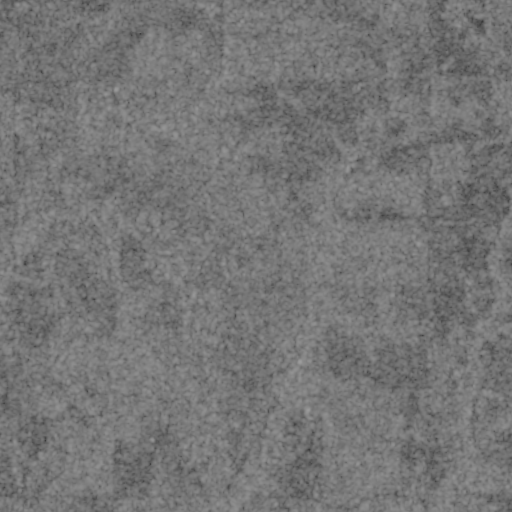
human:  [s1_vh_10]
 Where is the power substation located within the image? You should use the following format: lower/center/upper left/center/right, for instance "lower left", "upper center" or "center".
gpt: The power substation is located in the lower left of the image.
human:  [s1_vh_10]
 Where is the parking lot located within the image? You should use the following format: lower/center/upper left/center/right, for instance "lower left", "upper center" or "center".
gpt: There is no parking lot in the image.

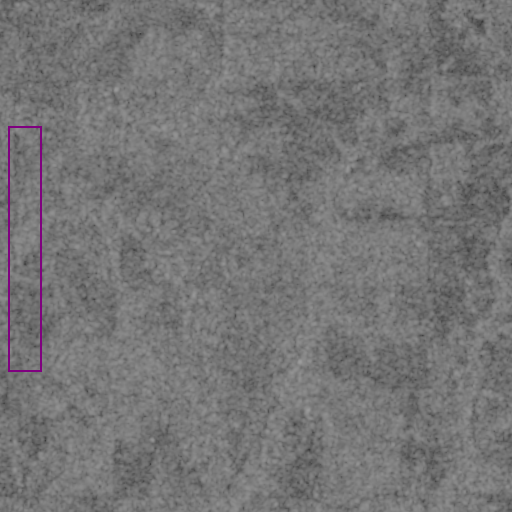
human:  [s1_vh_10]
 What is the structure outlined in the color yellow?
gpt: There is no yellow outline.
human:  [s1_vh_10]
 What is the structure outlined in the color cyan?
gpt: There is no structure outlined in cyan.